Interaction volume radius: 5 \u00c5
Interaction volume height: 30 \u00c5
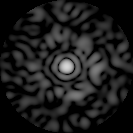
Disorder parameter: 0.8415